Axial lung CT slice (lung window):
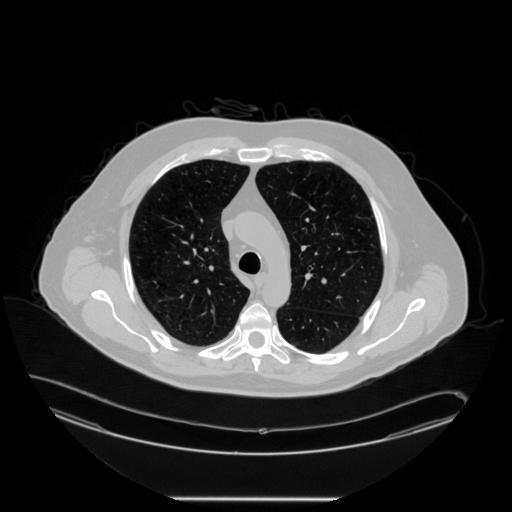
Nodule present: no